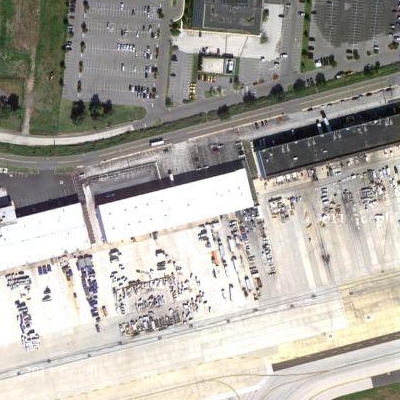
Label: gParking